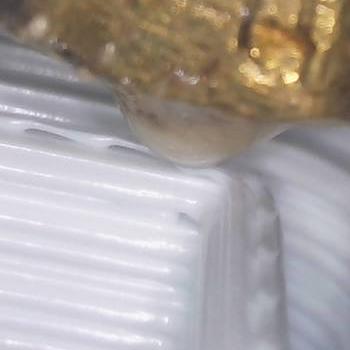
Flow rate: 59%